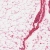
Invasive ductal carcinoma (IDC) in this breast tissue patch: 0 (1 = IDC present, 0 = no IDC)